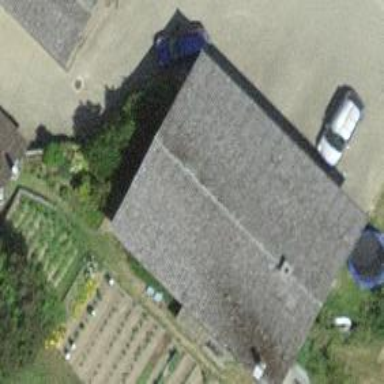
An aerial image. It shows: Farm building.